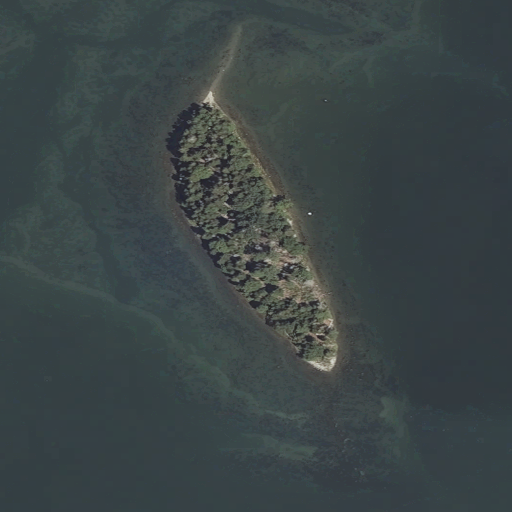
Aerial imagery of island in Maine named Lower Negro Island containing open water, herbaceous wetlands, and evergreen forest